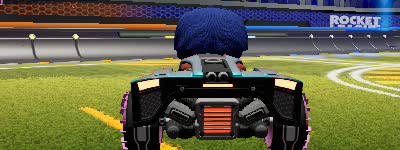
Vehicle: breakout